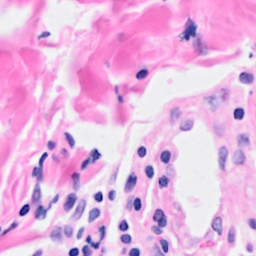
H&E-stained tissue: Breast